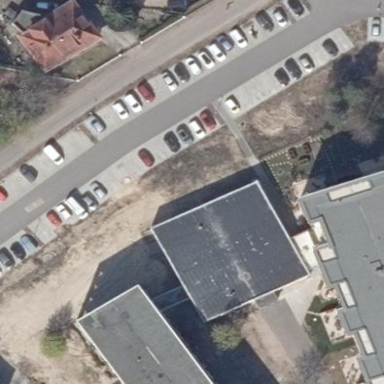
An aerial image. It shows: Parking area.